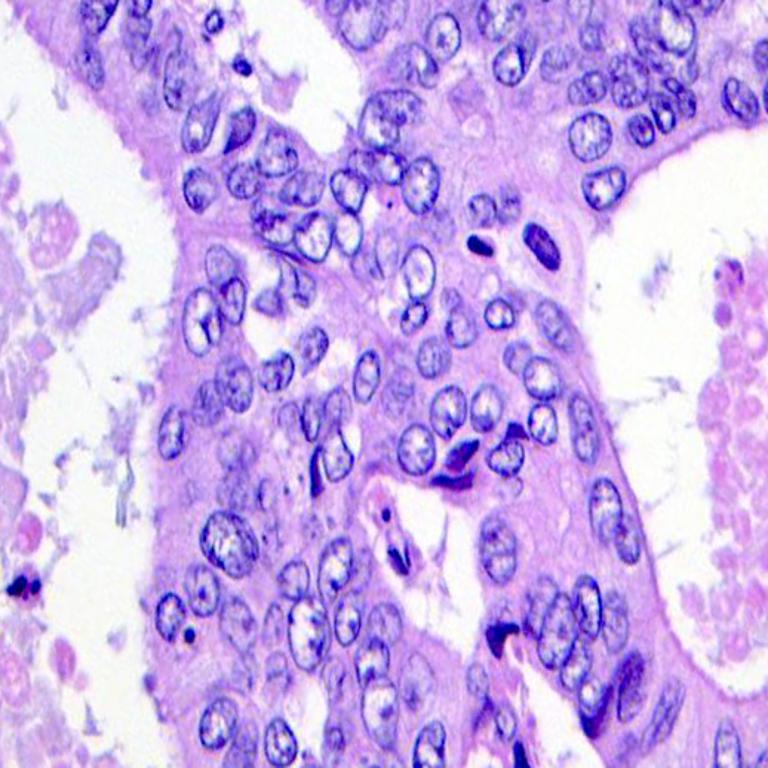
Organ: colon
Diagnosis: adenocarcinomas